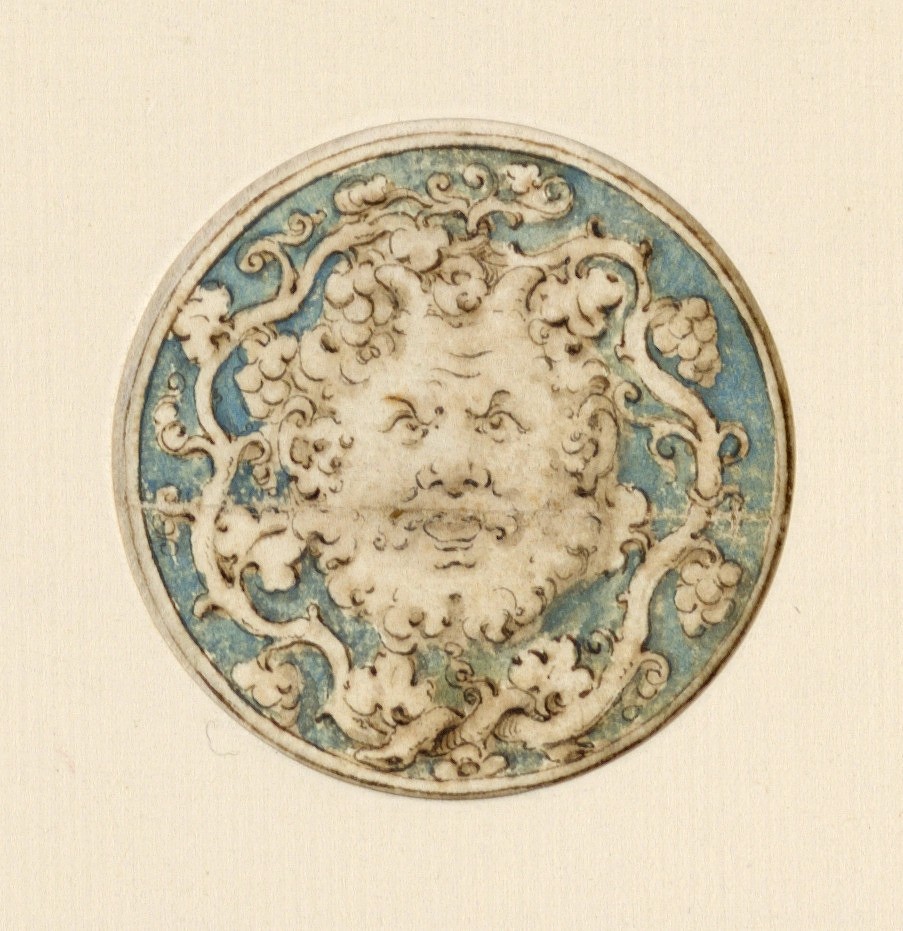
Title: Chased Silver Medallion
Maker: Hans Holbein the Younger, 1497/98 – 1543
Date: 1532–43
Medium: Pen and brown ink, brown, blue wash Support: white laid paper
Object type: Drawing
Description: Square. Within a rondel, a grotesque satyr's head seen frontally, surrounded by a grapevine meander. Verso: part of a figure sketch (another part on -1).